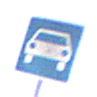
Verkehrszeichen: Kraftfahrstrasse
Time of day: Midday
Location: Outdoor (Nature)
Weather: Clear
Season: NotSpecified
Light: Natural